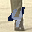
Label: 4